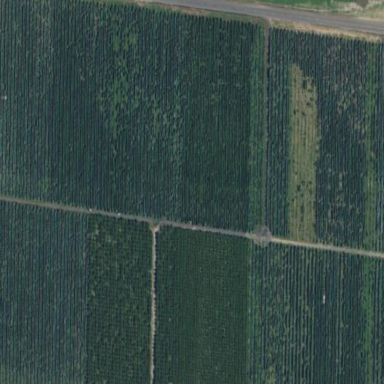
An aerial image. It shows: Vineyard with grape crops.